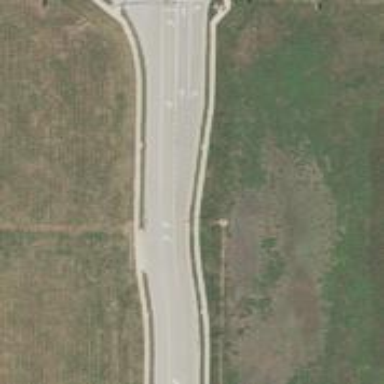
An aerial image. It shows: Road with left marking.